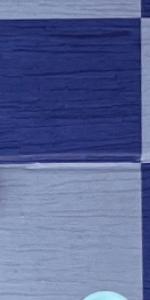
Label: Empty